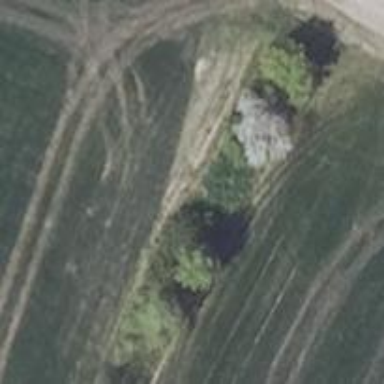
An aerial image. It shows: Deciduous broadleaved tree.